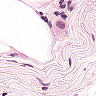
Metastatic tissue present: yes